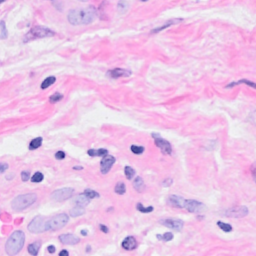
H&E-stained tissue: Breast